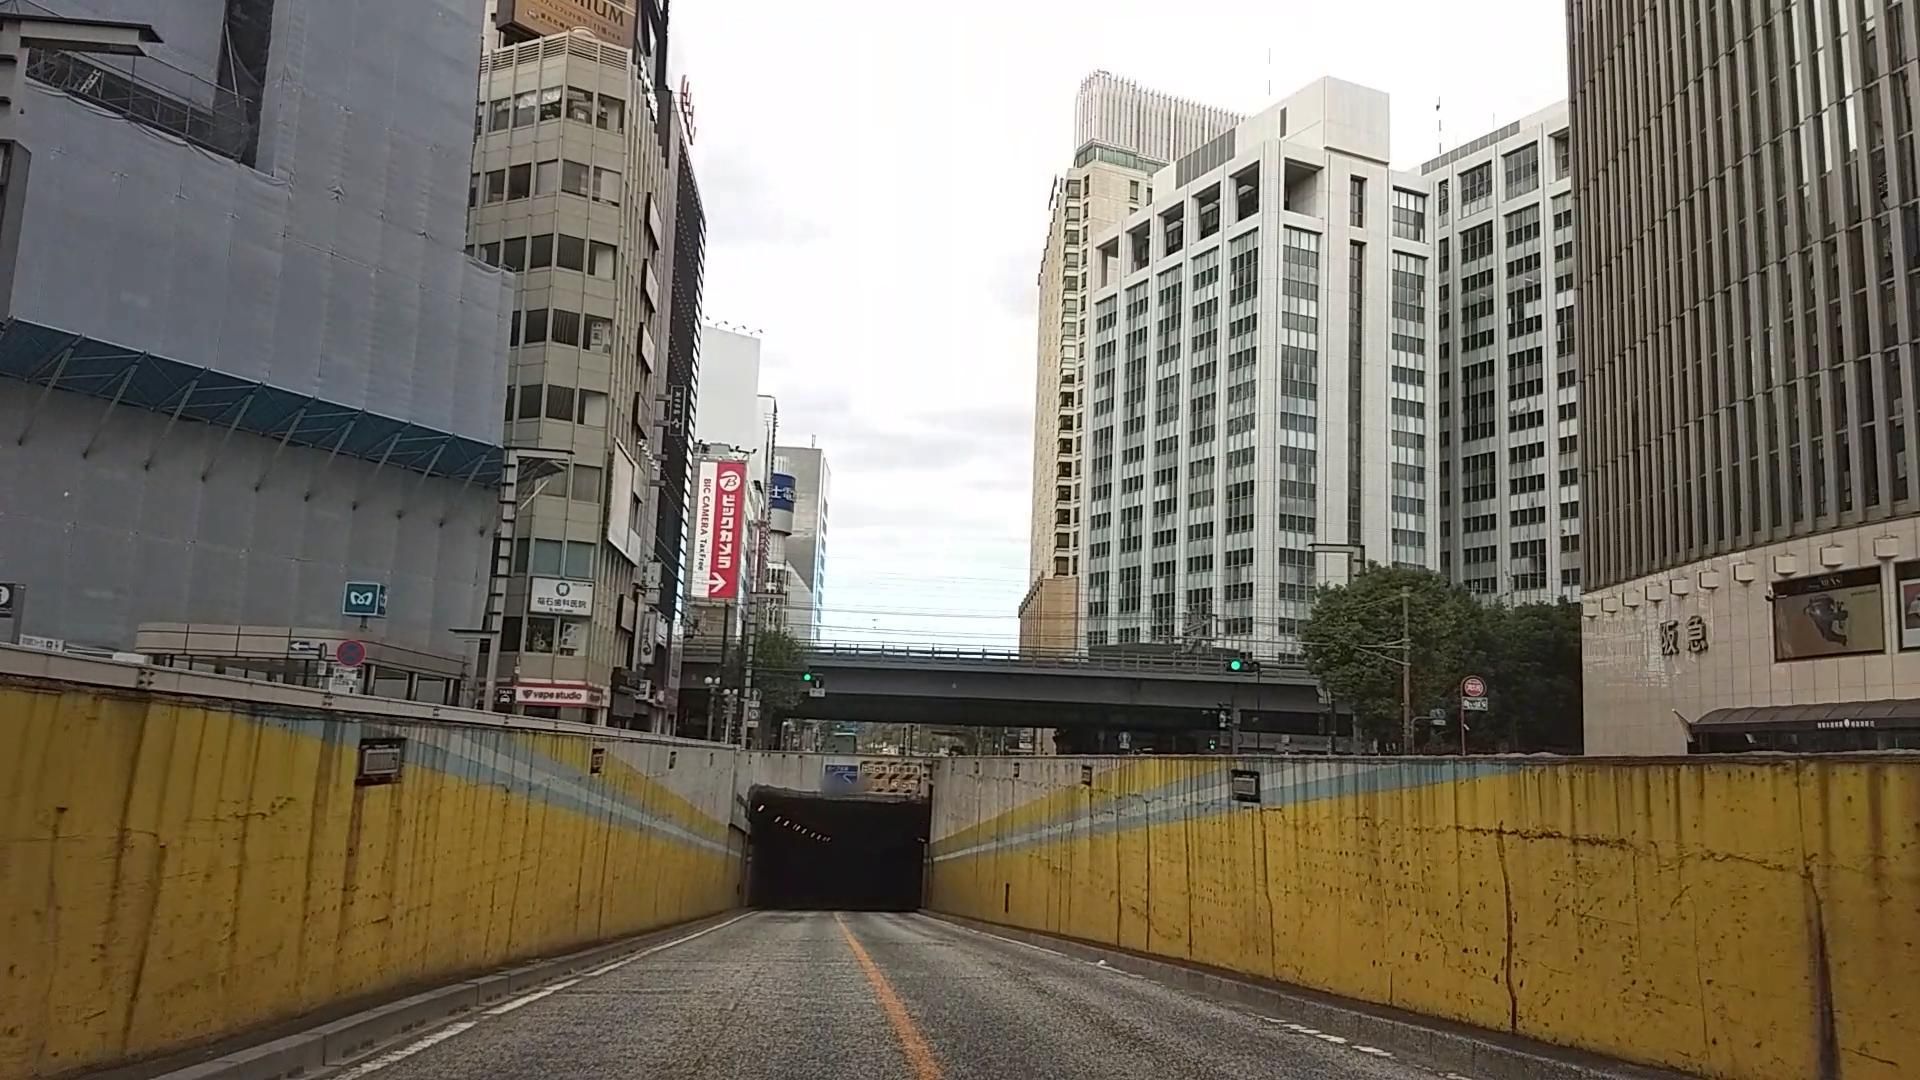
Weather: clear
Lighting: day
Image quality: good
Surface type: driving surface
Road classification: primary_link, primary
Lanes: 2
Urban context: urban centre
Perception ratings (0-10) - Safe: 2.67, Lively: 1.35, Beautiful: 8, Boring: 2.79, Depressing: 4.78, Wealthy: 7.23